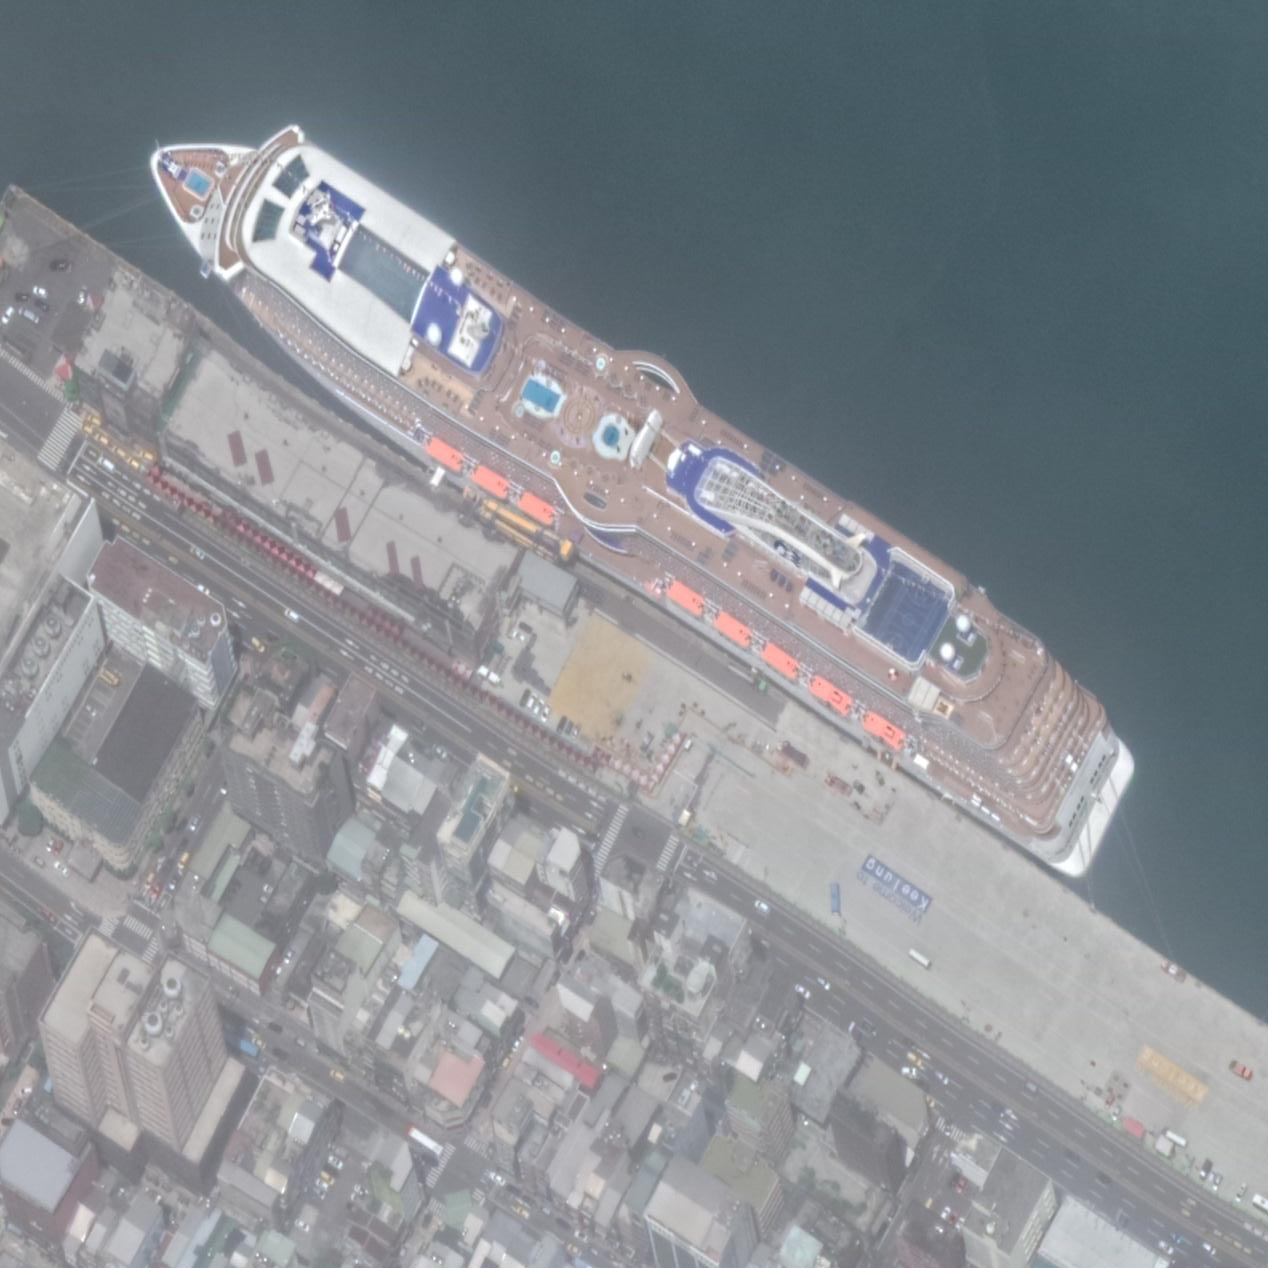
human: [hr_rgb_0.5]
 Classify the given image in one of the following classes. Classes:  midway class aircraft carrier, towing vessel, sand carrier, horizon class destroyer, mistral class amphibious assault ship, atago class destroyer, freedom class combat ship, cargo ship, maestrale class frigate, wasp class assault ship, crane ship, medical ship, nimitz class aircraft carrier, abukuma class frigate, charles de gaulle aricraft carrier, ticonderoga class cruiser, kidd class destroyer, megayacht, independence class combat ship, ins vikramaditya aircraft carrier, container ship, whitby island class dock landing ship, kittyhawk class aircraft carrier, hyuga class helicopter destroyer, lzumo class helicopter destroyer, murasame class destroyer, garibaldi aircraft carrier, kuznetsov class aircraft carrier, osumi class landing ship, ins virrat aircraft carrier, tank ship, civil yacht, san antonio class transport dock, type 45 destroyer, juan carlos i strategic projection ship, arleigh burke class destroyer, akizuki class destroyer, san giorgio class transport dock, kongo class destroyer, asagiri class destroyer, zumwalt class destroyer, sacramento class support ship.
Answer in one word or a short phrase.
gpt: Megayacht